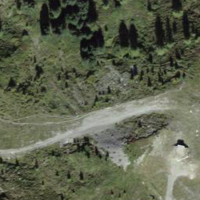
EUNIS habitat code: 31
Species observed at this site:
Turdus torquatus